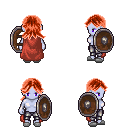
a pixel art fantasy rpg character, female body template, dark elf, purple skin, maroon cape, metal pants, red loose hair, bracelets, white slippers, shield, four views (front, back, left, right), 2x2 character sprite sheet, small pixel art, hard edges, no anti-aliasing